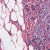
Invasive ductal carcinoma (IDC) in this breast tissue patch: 1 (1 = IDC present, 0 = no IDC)